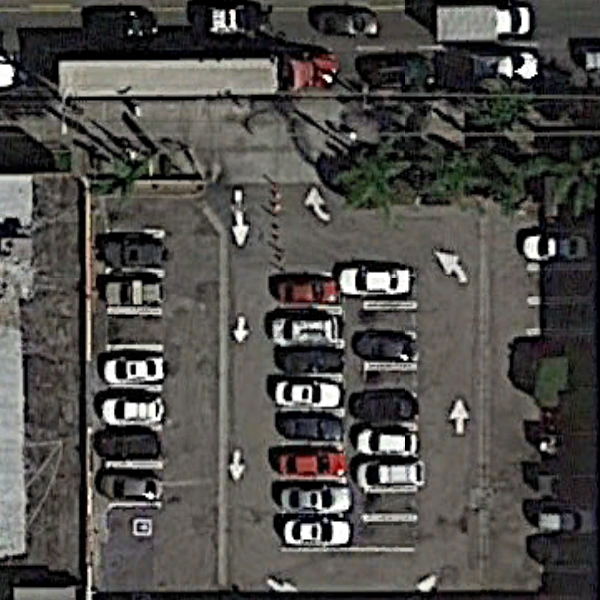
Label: Parking